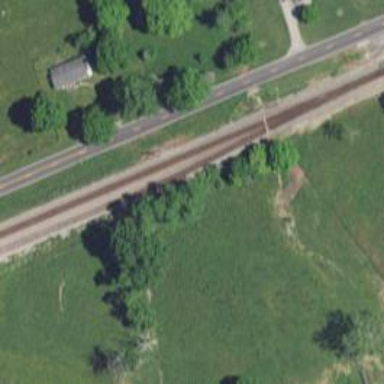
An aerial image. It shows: Railway signal.